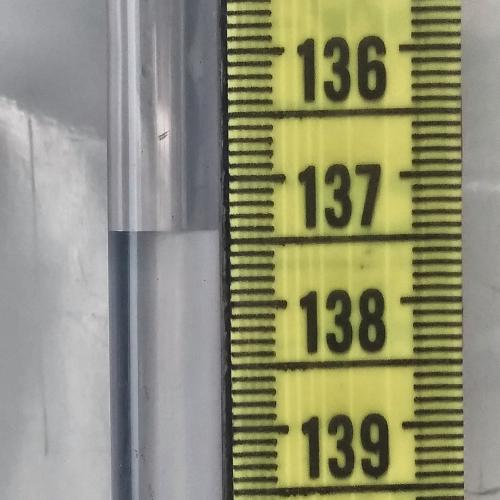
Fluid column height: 137.4 cm